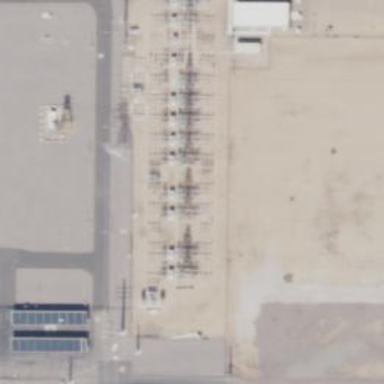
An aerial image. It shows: Switch used for power control.